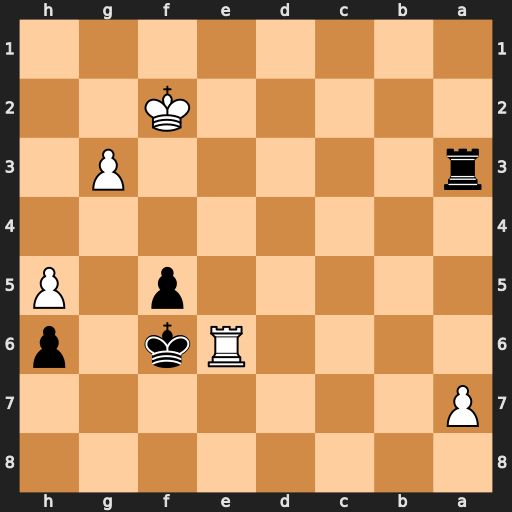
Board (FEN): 8/P7/4Rk1p/5p1P/8/r5P1/5K2/8
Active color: b
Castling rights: -
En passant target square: -
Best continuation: Kxe6 a8=Q Rxa8